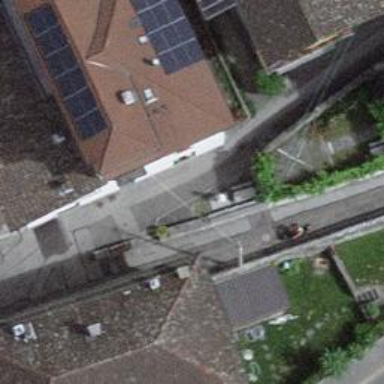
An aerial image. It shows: Alley classified as service road.